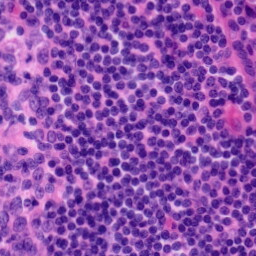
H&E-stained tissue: Tonsil